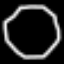
Label: octagon